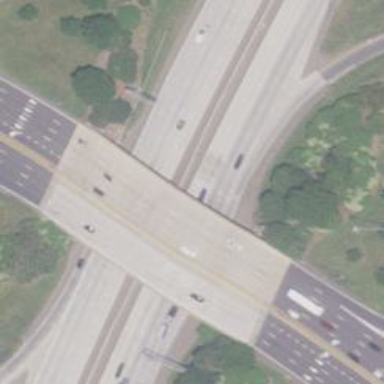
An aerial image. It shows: Primary highway expressway with bridge.